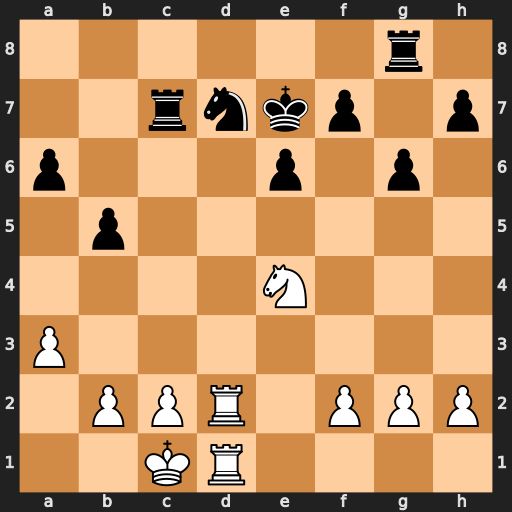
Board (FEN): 6r1/2rnkp1p/p3p1p1/1p6/4N3/P7/1PPR1PPP/2KR4
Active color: w
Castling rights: -
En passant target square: -
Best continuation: Rxd7+ Rxd7 Rxd7+ Kxd7 Nf6+ Kd6 Nxg8